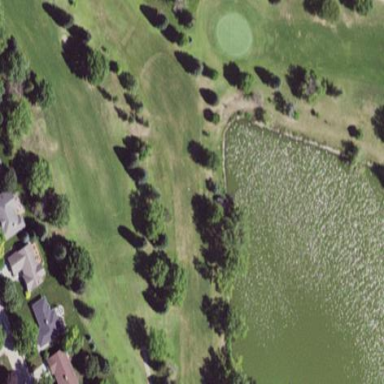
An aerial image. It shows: Golf fairway surrounded by grass.